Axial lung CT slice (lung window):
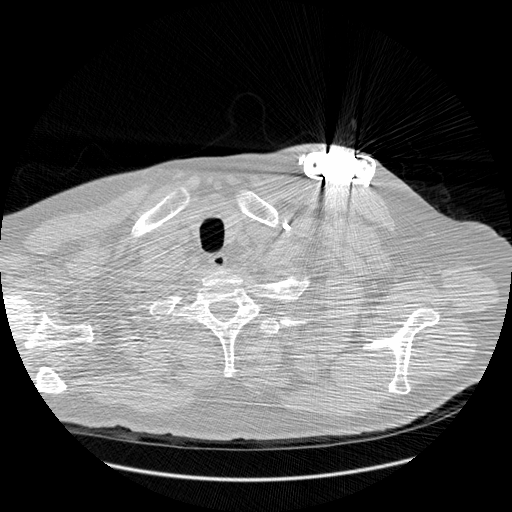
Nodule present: no